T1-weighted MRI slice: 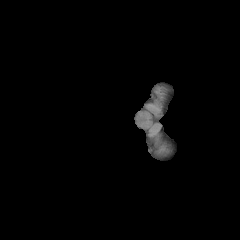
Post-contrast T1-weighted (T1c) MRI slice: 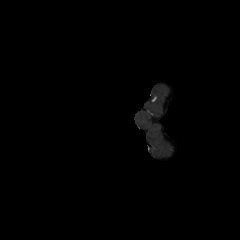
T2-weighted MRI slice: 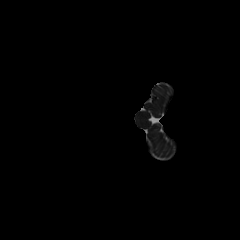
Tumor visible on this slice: no